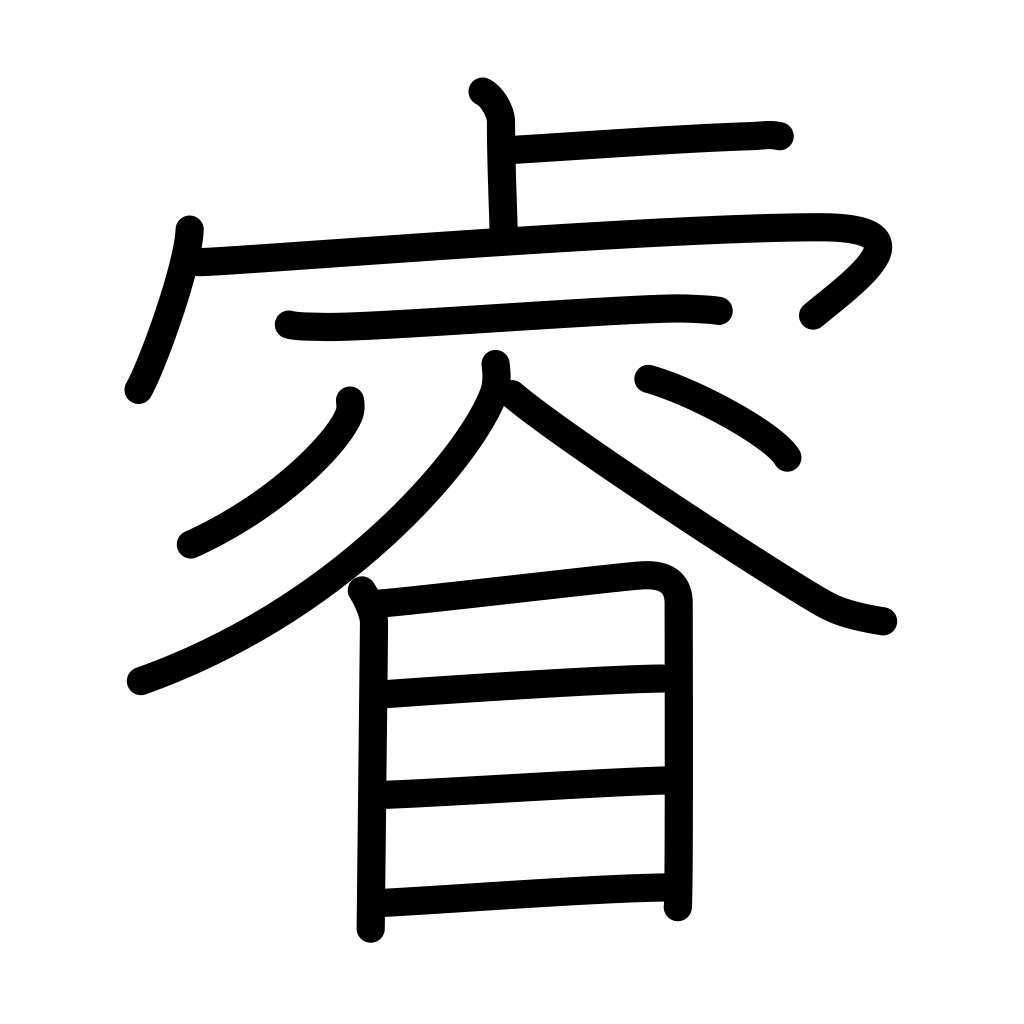
Meaning: intelligence, imperial